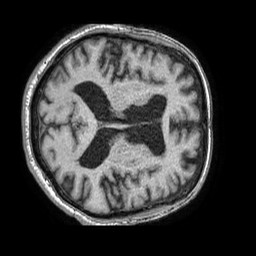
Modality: T1w
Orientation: axial
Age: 87
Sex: male
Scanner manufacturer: philips
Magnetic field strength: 1.5 T
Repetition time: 0.007571 s
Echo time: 0.003438 s